Question: In my application i have integrated ad-whirl, in the ad-whirl setup i have configured 3 ad networks like iad, ad-mob and Millennial Media but ads are coming only from ad-mob network. Even i have turned off both iad and ad-mob network in ad network setting in ad-whirl.
I have integrated all the 3 ad network sdks

And i have returned this code in adwhirlViewController
'''
-(void)viewWillAppear:(BOOL)animated
{
[super viewWillAppear:YES];
adView=[AdWhirlView requestAdWhirlViewWithDelegate:self];
[self.view addSubview:adView];
}
- (void)adWhirlDidReceiveAd:(AdWhirlView *)adWhirlView {
NSLog(@"Ad received");
CGSize adSize = [adView actualAdSize];
NSLog(@"Net work Name %@",[adWhirlView mostRecentNetworkName]);
CGRect newFrame = adView.frame;
newFrame.size = adSize;
newFrame.origin.x = (self.view.bounds.size.width - adSize.width)/ 2;
newFrame.origin.y=385;
NSLog(@"frame size %f,%f",newFrame.origin.x,newFrame.origin.y);
adView.frame = newFrame;
}
- (NSString *)adWhirlApplicationKey {
// return your SDK key
return kSampleAppKey;
}
-(void)adWhirlDidFailToReceiveAd:(AdWhirlView *)adWhirlView usingBackup:(BOOL)yesOrNo
{
NSLog(@"Ad not Received");
NSLog(@"Net work Name %@",[adWhirlView mostRecentNetworkName]);
CGRect tempFrame = adView.frame;
tempFrame.origin.y = -adView.frame.size.height;
adView.frame = tempFrame;
}
'''
But ads are coming only from admob. please guide me to fix this issue.
Thanks.
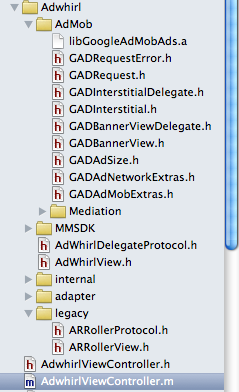
Answer: What SDK key does kSampleAppKey map to? Are you sure that it maps to the key given to you by the AdWhirl console when you set up your ad placement?